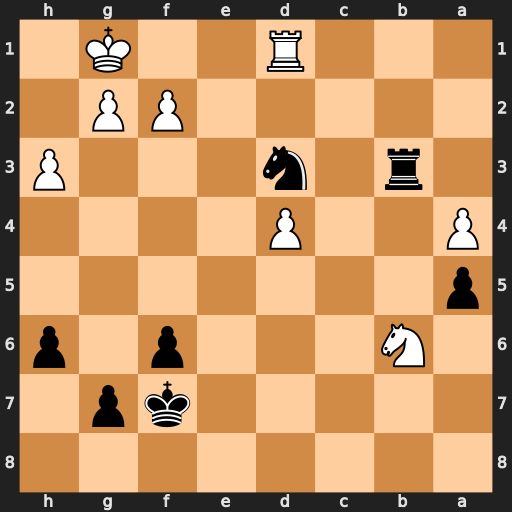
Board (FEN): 8/5kp1/1N3p1p/p7/P2P4/1r1n3P/5PP1/3R2K1
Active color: b
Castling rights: -
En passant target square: -
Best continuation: Nb2 Rc1 Rxb6